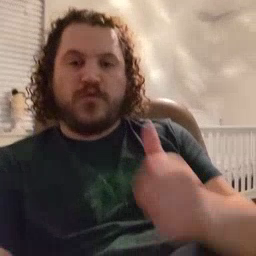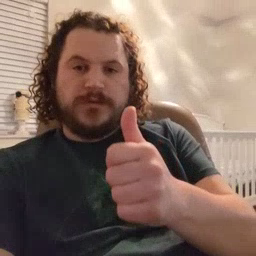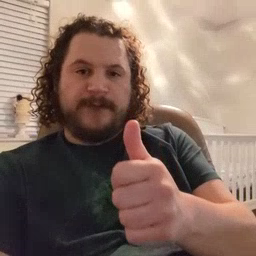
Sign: yourself